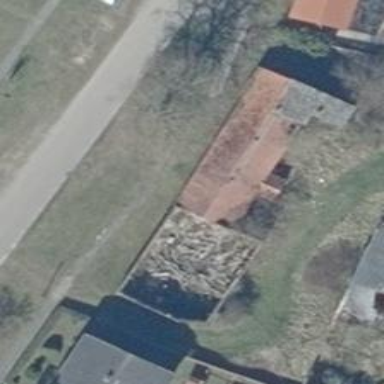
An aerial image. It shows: Ruins of building.